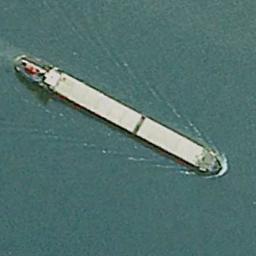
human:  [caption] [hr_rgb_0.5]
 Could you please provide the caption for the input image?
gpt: The white ship is sailing in the blue water .

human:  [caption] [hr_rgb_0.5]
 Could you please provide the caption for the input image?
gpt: A green bulk carrier travels on the blue sea .

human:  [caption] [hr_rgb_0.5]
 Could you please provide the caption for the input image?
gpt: There is a ship in the blue water .

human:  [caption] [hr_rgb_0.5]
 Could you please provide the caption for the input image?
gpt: There is a ship at sea .

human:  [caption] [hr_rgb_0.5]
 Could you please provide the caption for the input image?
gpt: The ship is surrounded by green water .